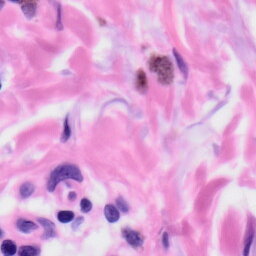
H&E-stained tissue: Skin